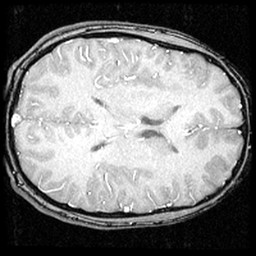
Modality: inplaneT1
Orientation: axial
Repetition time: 0.2 s
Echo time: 0.0036 s